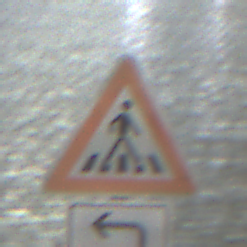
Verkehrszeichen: FussgaengerueberwegLinks
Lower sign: RichtungsangabeDurchPfeile2
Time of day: Night
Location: Outdoor (Urban)
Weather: PartlyCloudy
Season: NotSpecified
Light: Artificial